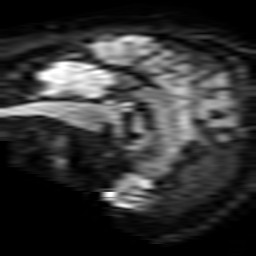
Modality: TRACE
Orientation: sagittal
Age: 62
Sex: male
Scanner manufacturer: philips
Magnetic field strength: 3 T
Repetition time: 4.268 s
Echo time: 0.06119 s